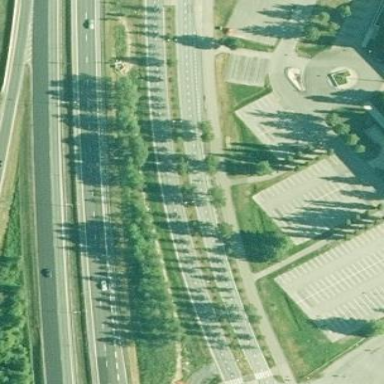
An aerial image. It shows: Grass-covered traffic island.